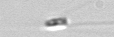
Label: Chaetoceros_subtilis